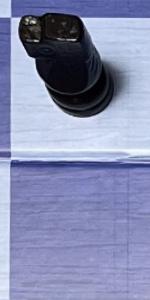
Label: Empty